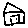
Label: house